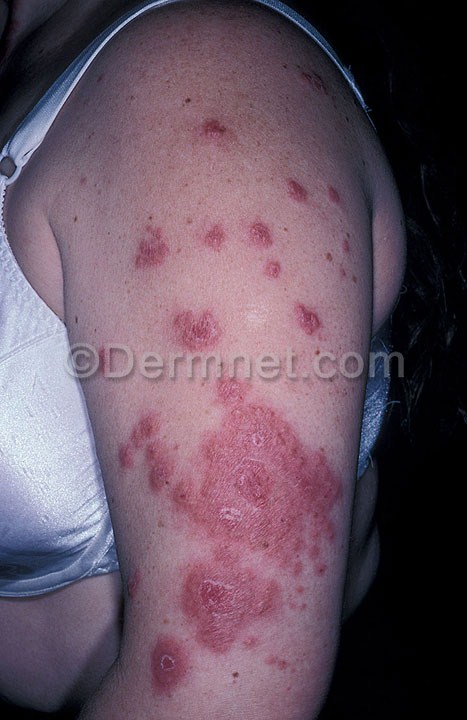
Disease: Vasculitis Photos